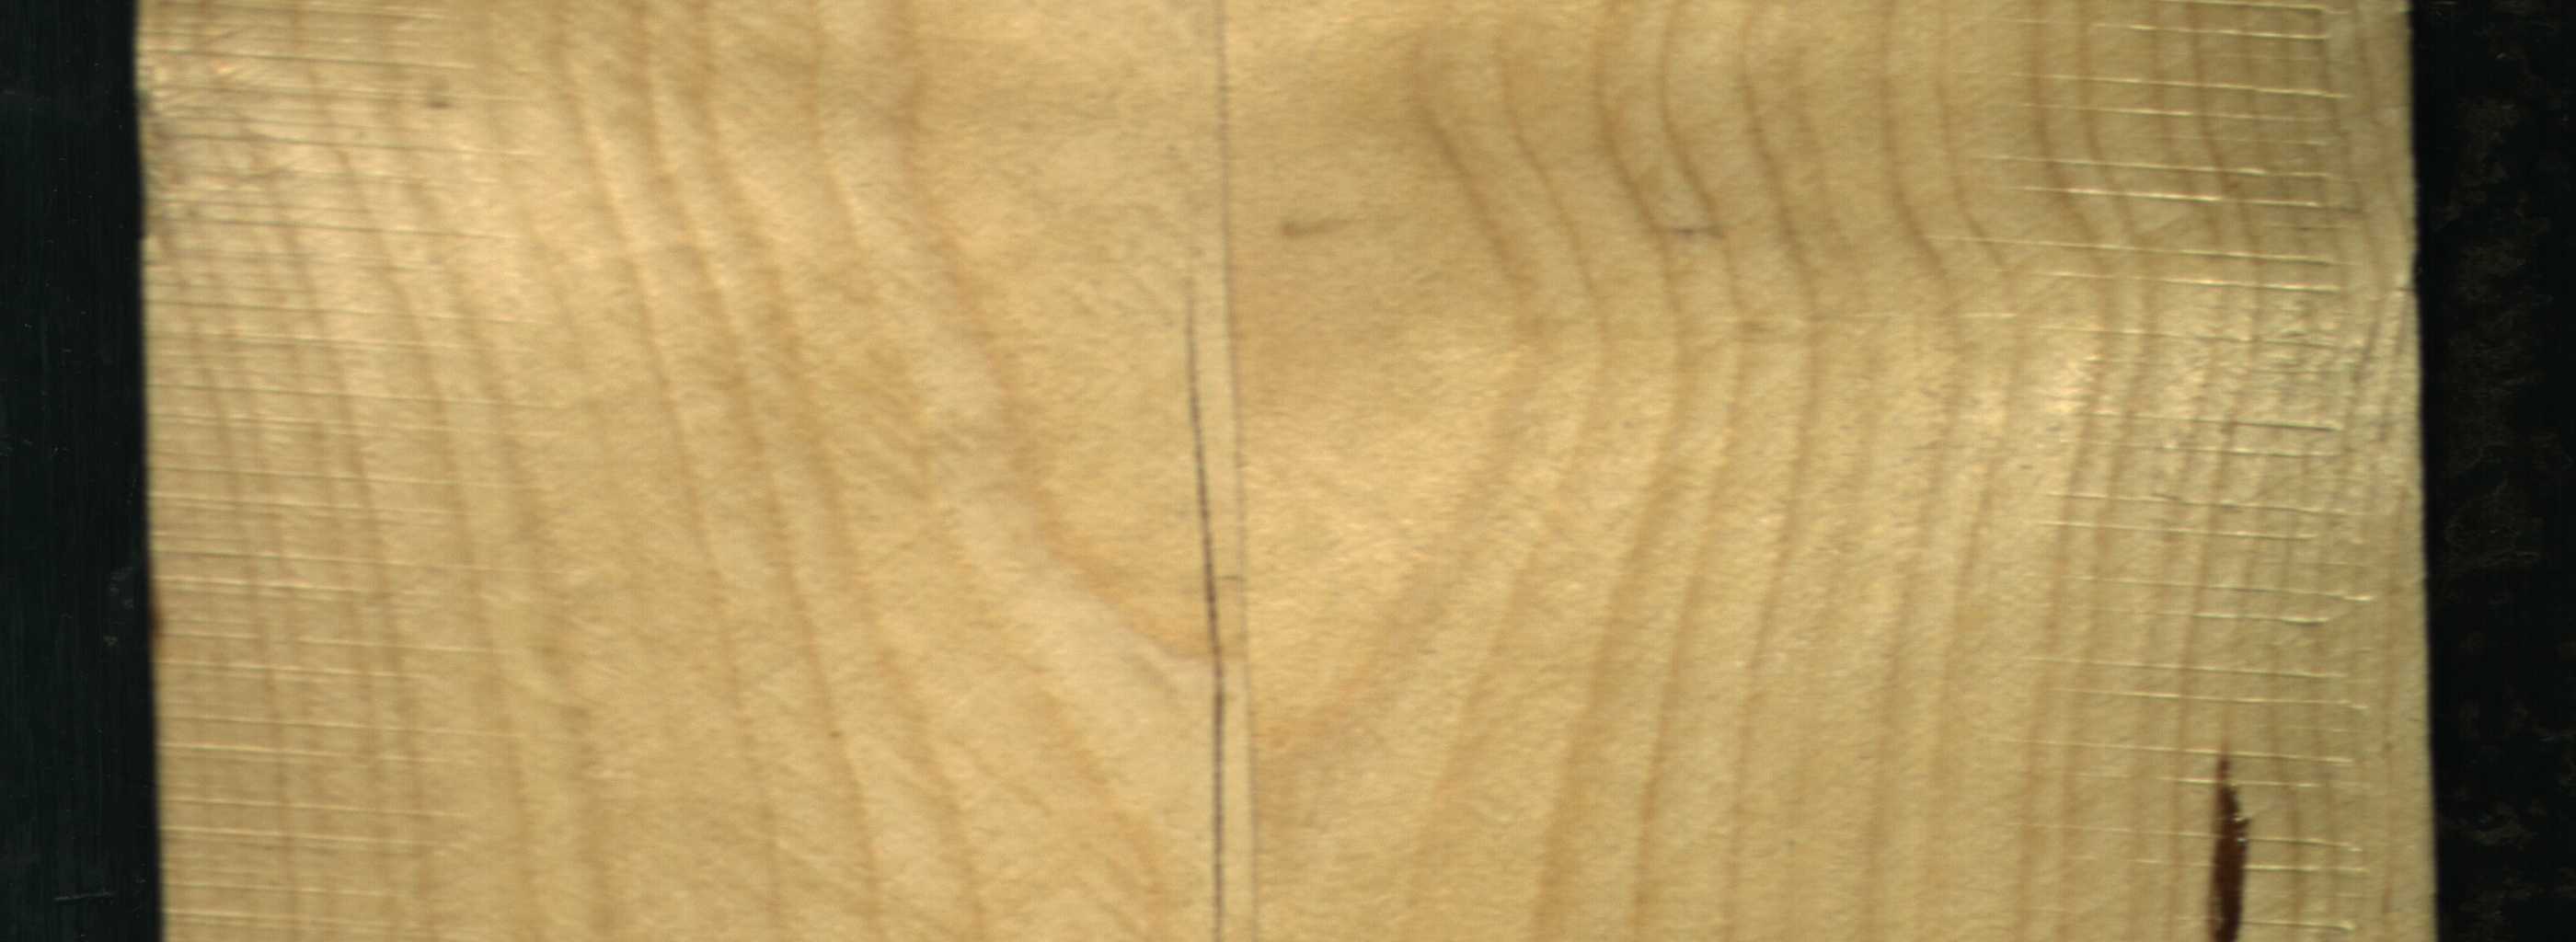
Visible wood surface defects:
resin
Crack